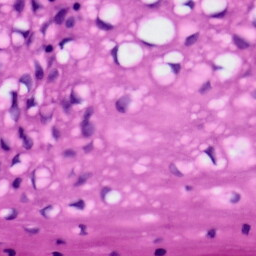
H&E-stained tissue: Tonsil